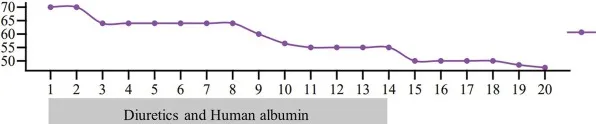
Clinical course of the patient.
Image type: electrography (ekg)